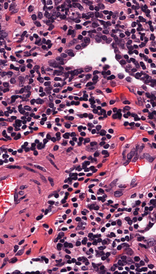
Tumor epithelial tissue: no
Tumor-associated stroma tissue: yes
Normal tissue: no